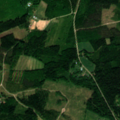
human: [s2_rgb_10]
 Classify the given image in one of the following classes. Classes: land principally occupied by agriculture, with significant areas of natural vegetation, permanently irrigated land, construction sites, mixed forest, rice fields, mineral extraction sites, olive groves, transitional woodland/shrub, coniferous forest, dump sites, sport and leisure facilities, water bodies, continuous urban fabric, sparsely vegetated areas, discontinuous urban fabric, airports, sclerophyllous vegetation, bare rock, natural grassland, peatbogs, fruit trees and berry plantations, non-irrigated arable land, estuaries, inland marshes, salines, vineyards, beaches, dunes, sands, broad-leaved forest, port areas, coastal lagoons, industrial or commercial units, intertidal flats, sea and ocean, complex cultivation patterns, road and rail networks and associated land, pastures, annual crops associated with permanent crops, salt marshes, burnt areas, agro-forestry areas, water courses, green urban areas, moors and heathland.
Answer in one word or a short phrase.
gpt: land principally occupied by agriculture, with significant areas of natural vegetation, broad-leaved forest, mixed forest, transitional woodland/shrub